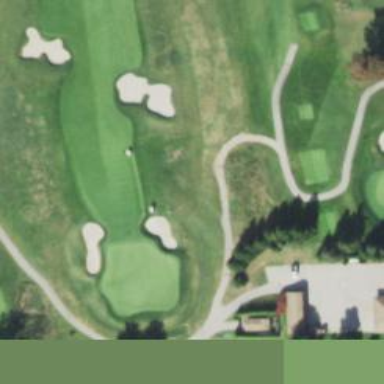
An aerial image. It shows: Service road used as golf cart path.